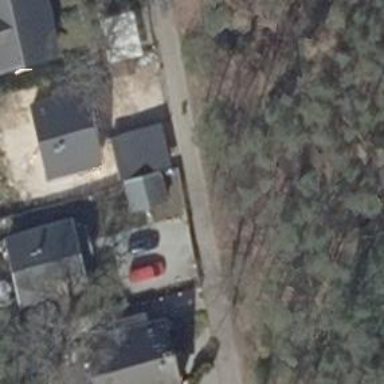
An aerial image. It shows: Residential road.